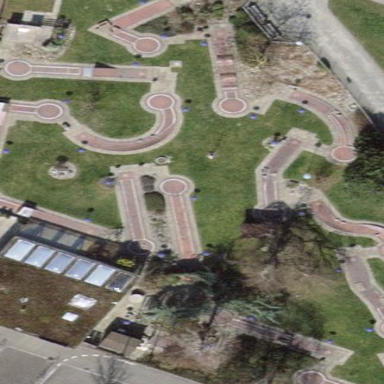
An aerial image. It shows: Miniature golf course.